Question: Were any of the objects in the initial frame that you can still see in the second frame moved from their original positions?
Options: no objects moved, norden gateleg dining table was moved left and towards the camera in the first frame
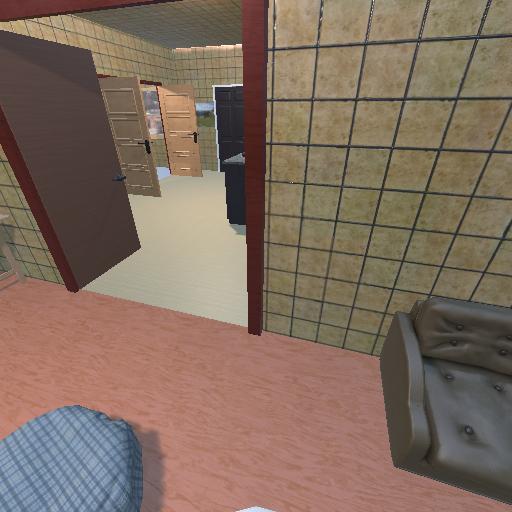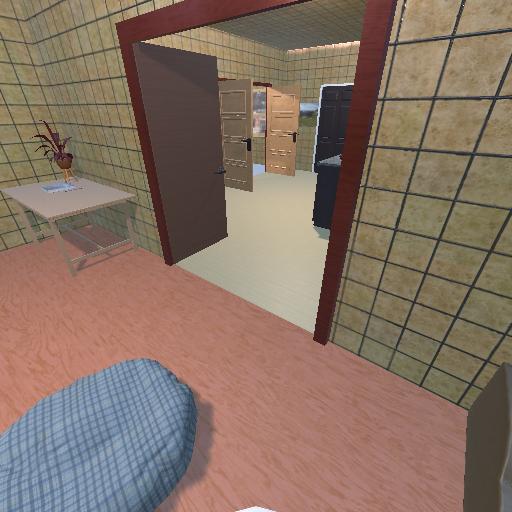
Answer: no objects moved